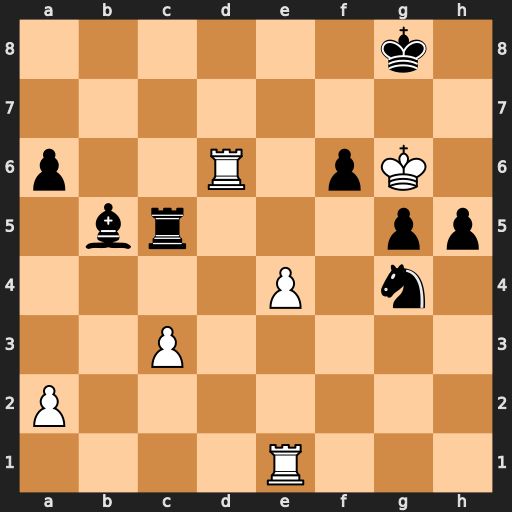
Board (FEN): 6k1/8/p2R1pK1/1br3pp/4P1n1/2P5/P7/4R3
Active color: w
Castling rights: -
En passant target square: -
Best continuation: Rd8+ Be8+ Rxe8#